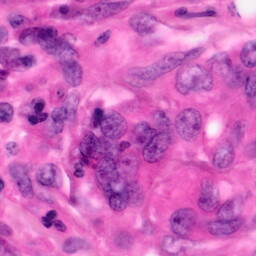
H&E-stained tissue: Pancreatic